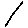
Label: line